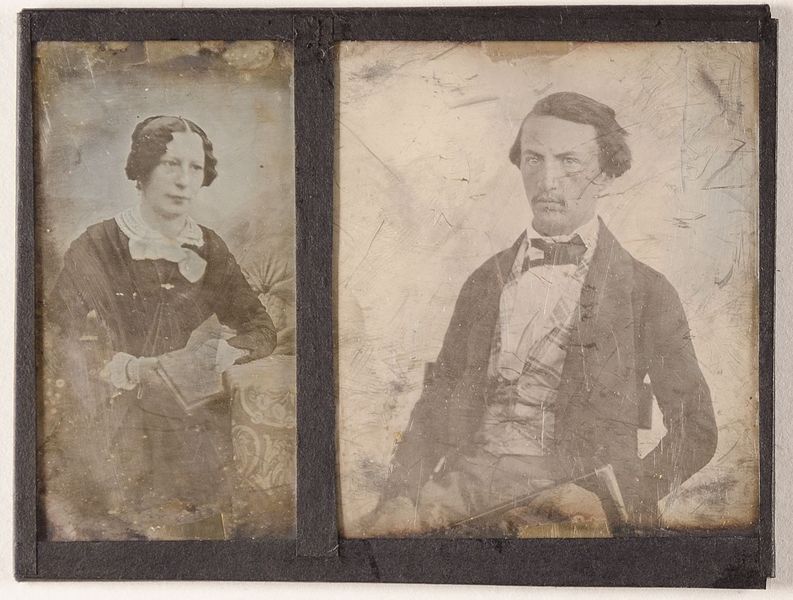
Titel: Unbekannte Frau und unbekannter Mann
Standort: Hamburg
Institution: Museum für Kunst und Gewerbe Hamburg
Schlagwörter: mann, frau, portrait, figur, adel, gehstock, foto, fotografie, photographie, photo, lichtbild, daguerreotypie, neunzehntes jahrhundert, alte fotografie, bildwerke, angewandte und bildende kunst, hessische systematik, porträt, porträtfotografie, porträtphotographie, hüftbild